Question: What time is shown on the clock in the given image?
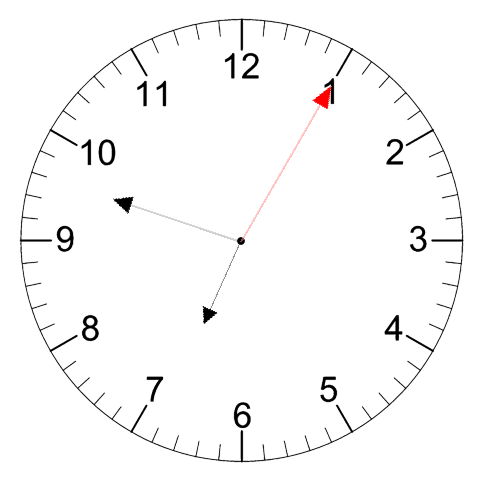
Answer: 06:48:05